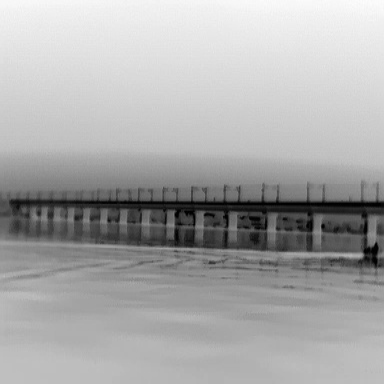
There is a canoe in the infrared image.